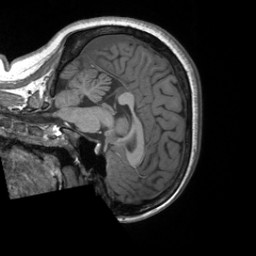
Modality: T1w
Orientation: sagittal